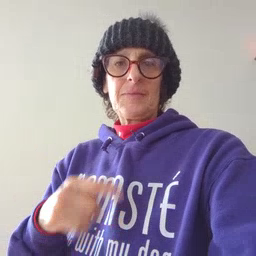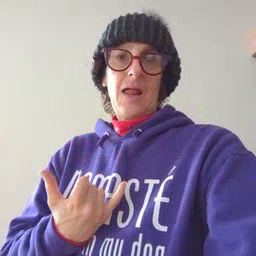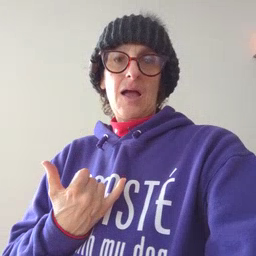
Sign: now